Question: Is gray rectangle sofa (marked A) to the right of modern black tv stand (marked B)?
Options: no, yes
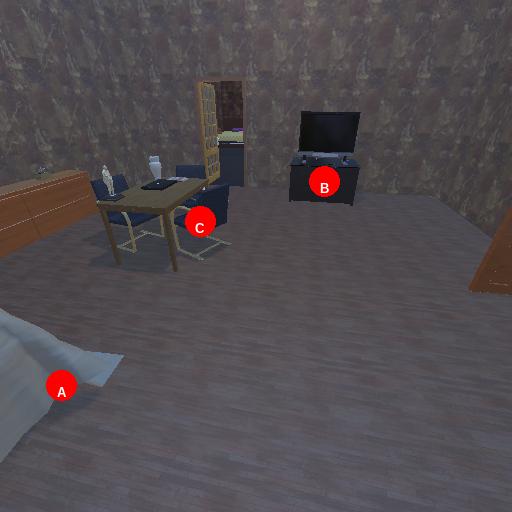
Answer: no